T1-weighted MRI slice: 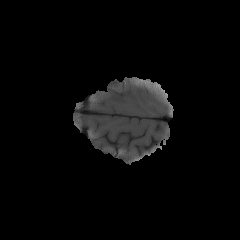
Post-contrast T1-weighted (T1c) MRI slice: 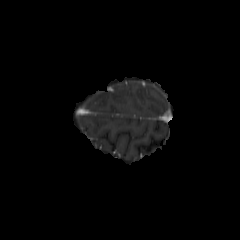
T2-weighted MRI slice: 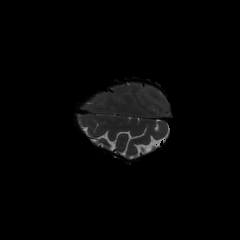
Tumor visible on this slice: no